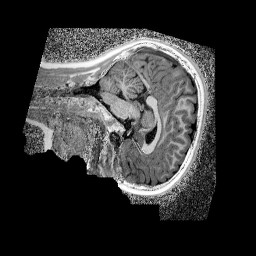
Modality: UNIT1_denoised
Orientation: sagittal
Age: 8
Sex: female
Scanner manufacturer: siemens
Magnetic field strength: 3 T
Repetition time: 4 s
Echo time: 0.00299 s